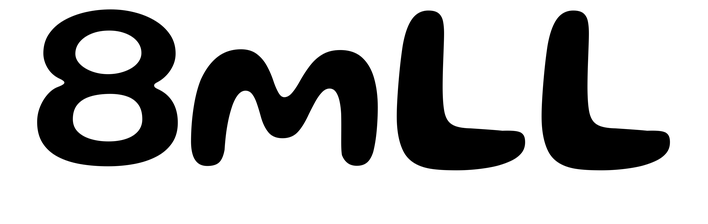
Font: Gluten_Medium